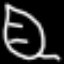
Label: leaf